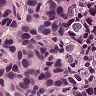
Metastatic tissue present: yes